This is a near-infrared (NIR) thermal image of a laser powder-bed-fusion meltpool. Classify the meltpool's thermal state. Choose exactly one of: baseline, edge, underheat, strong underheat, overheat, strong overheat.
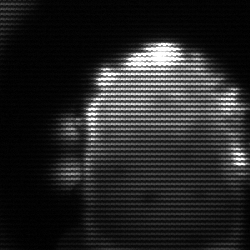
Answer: baseline